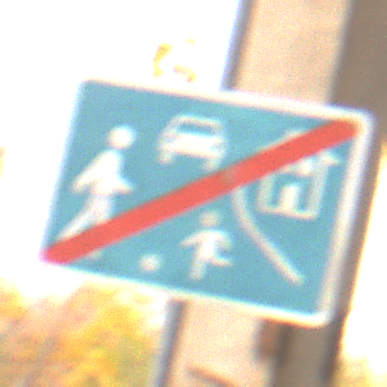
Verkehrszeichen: EndeVerkehrsberuhigterBereich
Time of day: SunriseSunset
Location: Roofed (Suburban)
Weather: Clear
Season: NotSpecified
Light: Natural